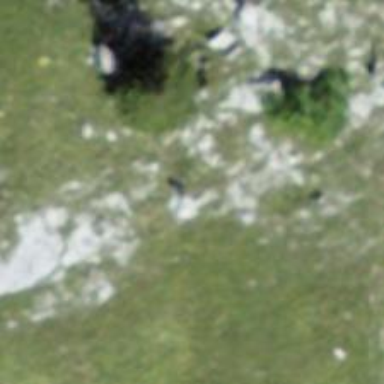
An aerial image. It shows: Cliff in nature.